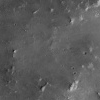
Atmospheric dust classification: not_dusty